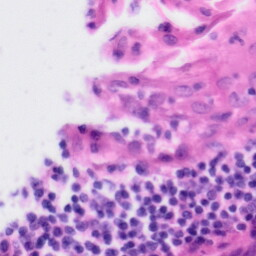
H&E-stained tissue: Tonsil